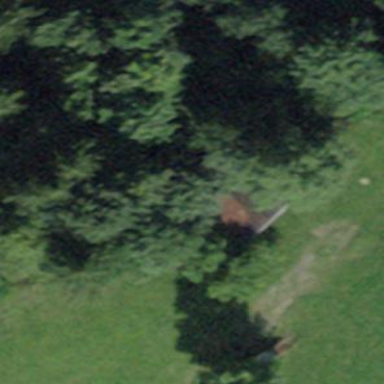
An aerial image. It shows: Barn.